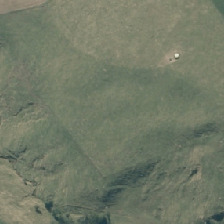
Land cover: high_producing_grassland